Question: I have a little problem with my code. I have to make a sumator but I have an error and I don't know where I have a mistake. It says
'''
"AttributeError: 'Application' object has no attribute 'create_widgets'.
'''
I would be grateful if you help me fix the problem!

'''
import tkinter as tk
class Application(tk.Frame):
def __init__(self, master = None):
super().__init__(master)
self.pack()
self.create_widgets()
#create the app
app = Application()
app.master.frame()
app.master.title("Sumator")
app.master.minsize(width=100, height=50)
#start the program
app.mainloop()
def create_widgets(self):
#create widgets
self.firstNumberEntry = tk.Entry()
self.plusSign = tk.Label(text = "+")
self.secondNumberEntry = tk.Entry()
self.equalSign = tk.Label(text = "=")
self.resultLabel = tk.Label(text = "Result...", bg = "green", fg = "white")
self.calculateButton = tk.Button(text = "Calculate", command = self.calculate)
#place widgets
self.firstNumberEntry.pack(side = "left")
self.plusSign.pack(side = "left")
self.secondNumberEntry.pack(side = "left")
self.equalSign.pack(side = "left")
self.resultLabel.pack(side = "left")
self.calculateButton.pack(side = "left")
def calculate(self):
try:
first_value = float(self.firstNumberEntry.get())
second_value = float(self.secondNumberEntry.get())
result = first_value + second_value
self.resultLabel.config(text = str(result), bg = "green", fg = "white")
except ValueError:
self.resultLabel.config(text="No number/s", bg="red", fg="black")'''
'''
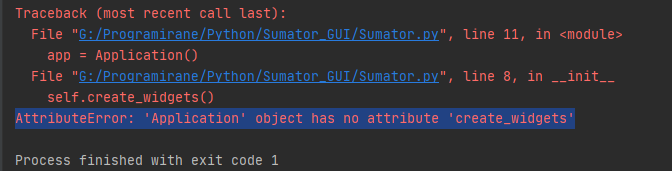
Answer: Your methods 'create_widgets' and 'calculate' are not in your class actually, they should be indented like the '__init__' , like this
'''
import tkinter as tk
class Application(tk.Frame):
def __init__(self, master = None):
super().__init__(master)
self.pack()
self.create_widgets()
def create_widgets(self):
#...
def calculate(self):
#...
#create the app
app = Application()
app.master.frame()
app.master.title("Sumator")
app.master.minsize(width=100, height=50)
#start the program
app.mainloop()
'''